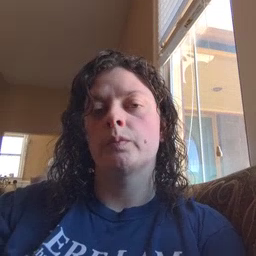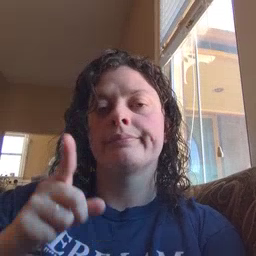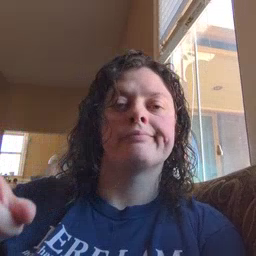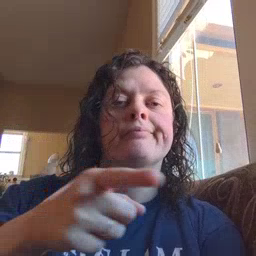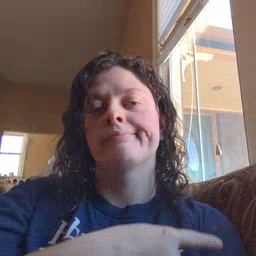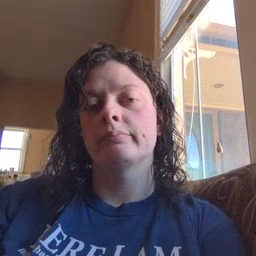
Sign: hesheit